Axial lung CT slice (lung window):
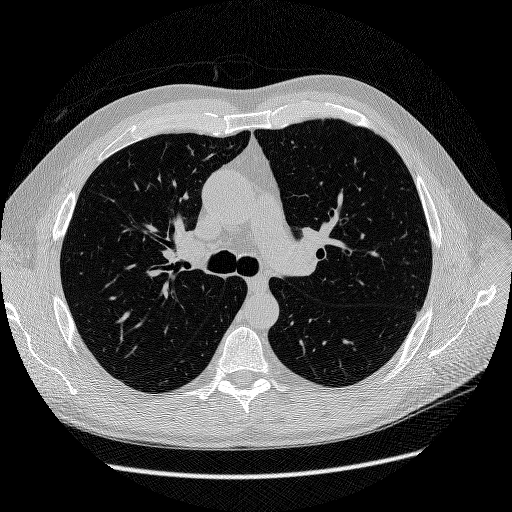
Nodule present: no